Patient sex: F
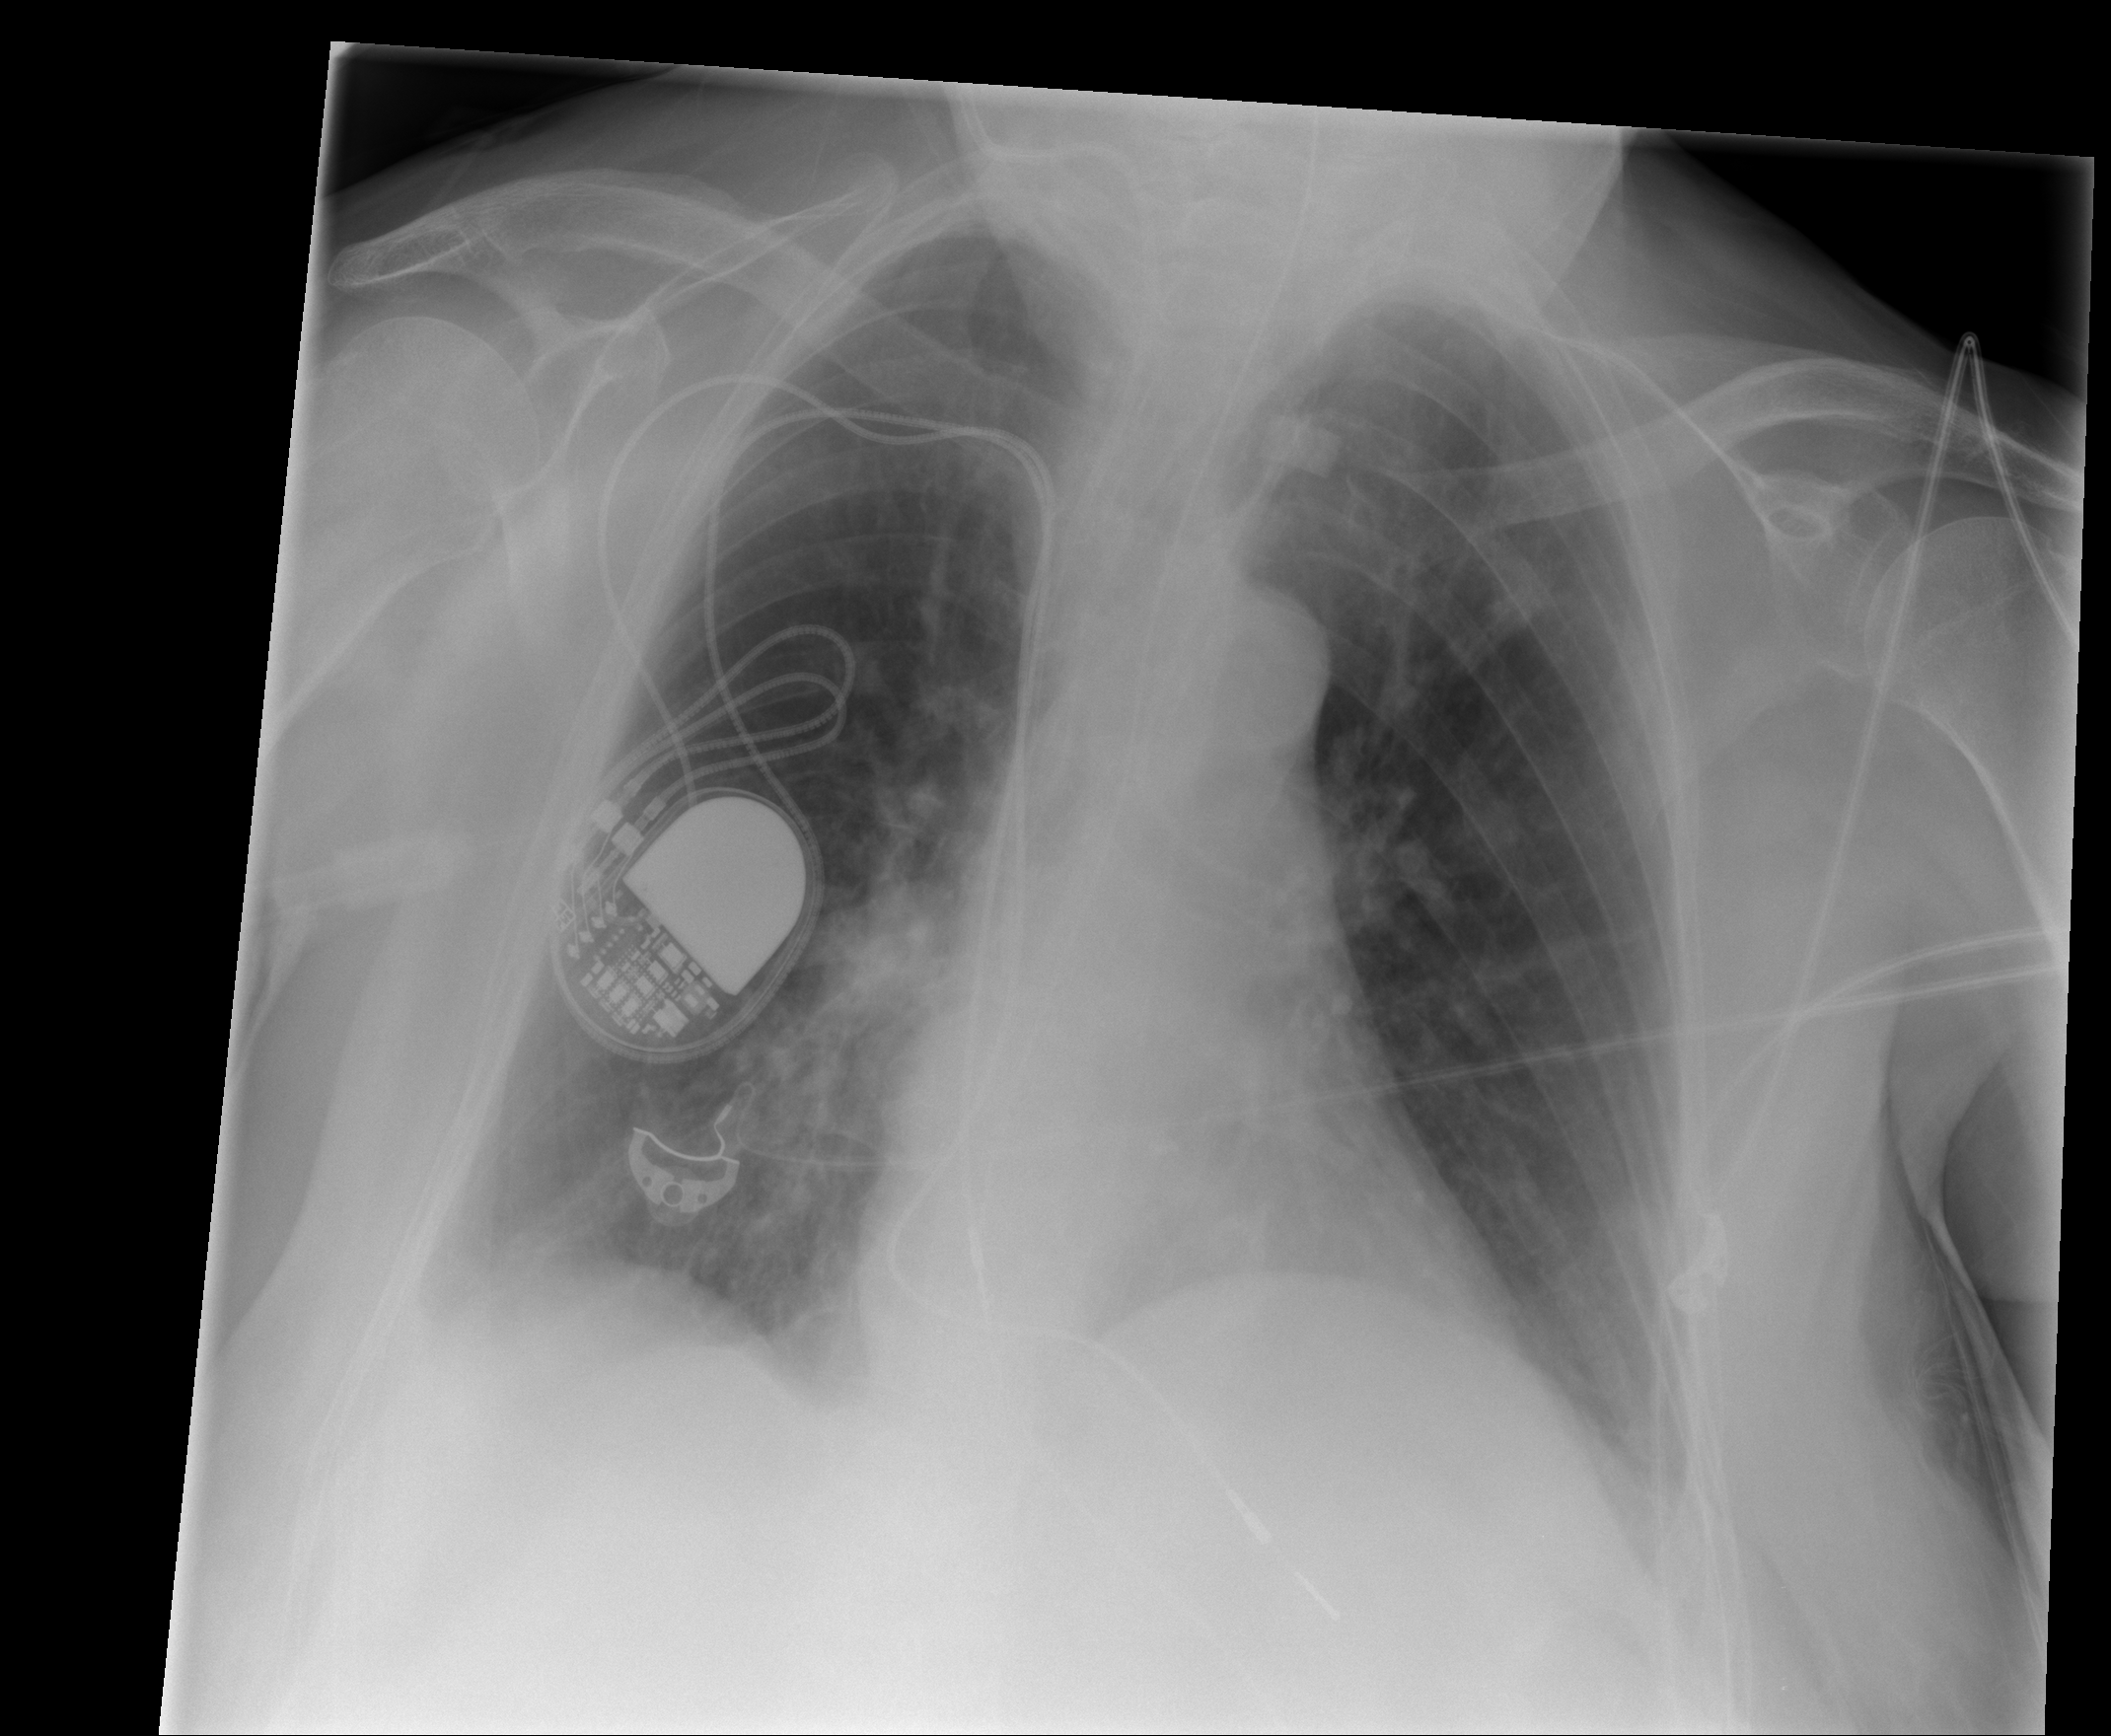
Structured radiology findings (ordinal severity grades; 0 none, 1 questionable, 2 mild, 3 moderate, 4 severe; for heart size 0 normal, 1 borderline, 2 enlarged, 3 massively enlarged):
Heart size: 0
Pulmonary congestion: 0
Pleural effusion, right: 0
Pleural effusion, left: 0
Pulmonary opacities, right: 2
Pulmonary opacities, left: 0
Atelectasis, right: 2
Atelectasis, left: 0